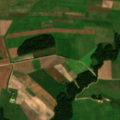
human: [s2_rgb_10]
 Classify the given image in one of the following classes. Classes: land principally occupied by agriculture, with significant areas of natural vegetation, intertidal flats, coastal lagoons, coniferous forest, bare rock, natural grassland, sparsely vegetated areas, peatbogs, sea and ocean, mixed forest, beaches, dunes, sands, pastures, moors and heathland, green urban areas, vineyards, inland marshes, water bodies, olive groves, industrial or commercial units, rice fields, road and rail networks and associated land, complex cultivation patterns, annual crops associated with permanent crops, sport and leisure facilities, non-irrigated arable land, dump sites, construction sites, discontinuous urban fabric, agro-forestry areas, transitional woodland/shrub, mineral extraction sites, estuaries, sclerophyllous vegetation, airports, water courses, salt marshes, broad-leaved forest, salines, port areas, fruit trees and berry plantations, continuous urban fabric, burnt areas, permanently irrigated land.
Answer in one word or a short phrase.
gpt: non-irrigated arable land, complex cultivation patterns, land principally occupied by agriculture, with significant areas of natural vegetation, broad-leaved forest